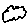
Label: cloud